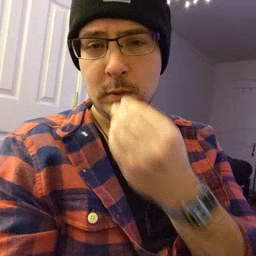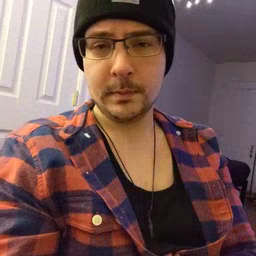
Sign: food